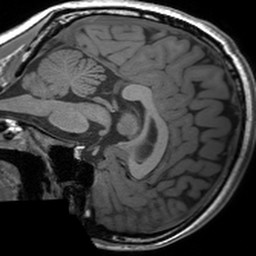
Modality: T1w
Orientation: sagittal
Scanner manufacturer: siemens
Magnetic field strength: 3 T
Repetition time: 1.54 s
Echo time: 0.00234 s